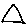
Label: triangle